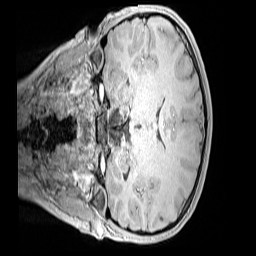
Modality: MP2RAGE
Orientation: coronal
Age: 12
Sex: female
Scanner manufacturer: siemens
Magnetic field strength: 3 T
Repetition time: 4 s
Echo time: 0.00299 s